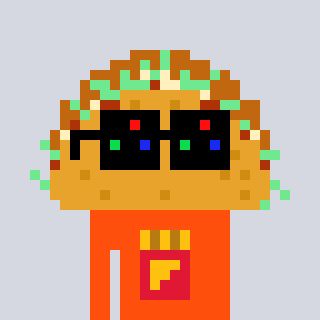
a pixel art character with square black sunglasses, a taco-shaped head and a orange-colored body on a cool background